【题型】解答题　【知识点】平面几何　【难度】easy
如图，一个边长是 $1$ 的等边三角形 $ABC$，等边三角形的每个内角为 $60^\circ$，将它沿直线 $l$ 作若干次顺时针方向的滚动，如从三角形 $ACB$ 滚动到三角形 $A_1C_1B_1$ 为一次滚动。

\noindent (1)求第一次滚动的过程中，点 $A$ 所经过的路程（结果保留 $\pi$）；

\noindent (2)求滚动七次的过程中，点 $A$ 所经过的总路程（结果保留 $\pi$）。
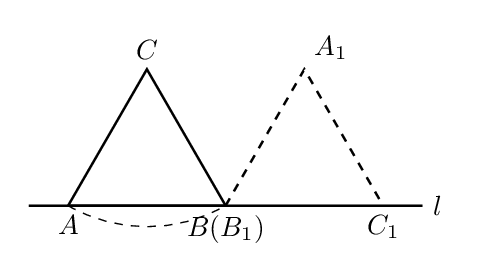
【解答】

\noindent \textbf{【详解】}
(1) 解：
\begin{align*}
& 2\pi\times 1\times \frac{60^\circ\times 2}{360^\circ} \\
=& 2\pi\times 1\times \frac{1}{3} \\
=& \frac{2\pi}{3}
\end{align*}
答：第一次滚动的过程中，点$A$所经过的路程为$\boldsymbol{\frac{2\pi}{3}}$．

(2) 解：如图，滚动七次的过程中，点$A$移动了5个弧形长度，

$5\times \frac{2\pi}{3} = \frac{10\pi}{3}$
答：滚动七次的过程中，点$A$所经过的总路程为$\boldsymbol{\frac{10\pi}{3}}$．

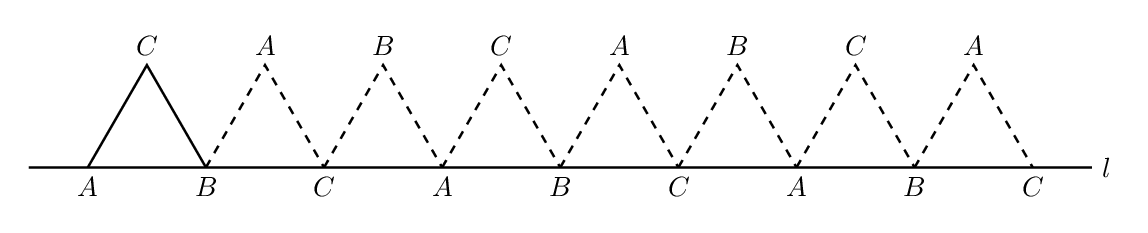